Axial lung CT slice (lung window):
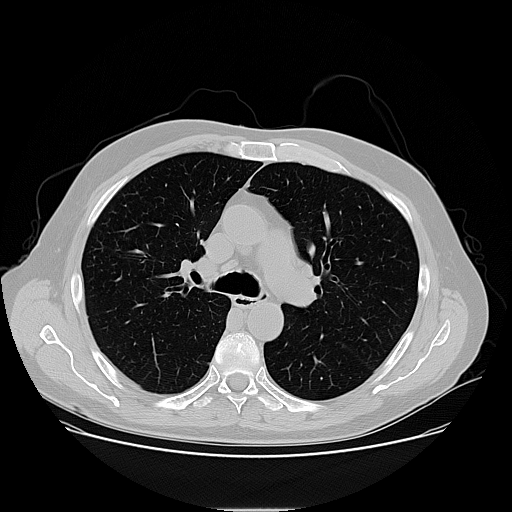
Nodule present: no